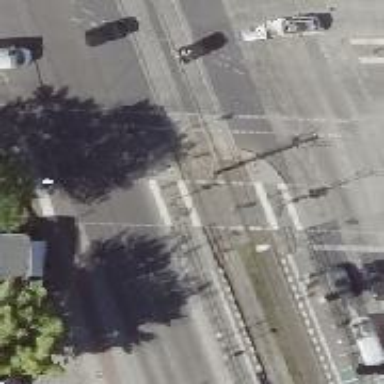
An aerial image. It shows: Uncontrolled tram crossing.